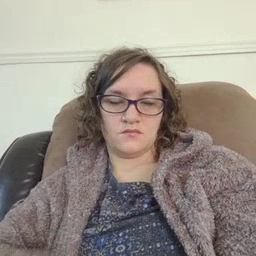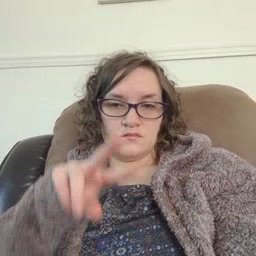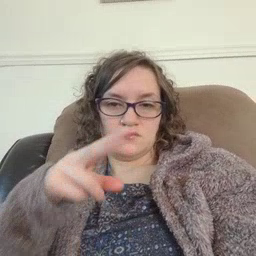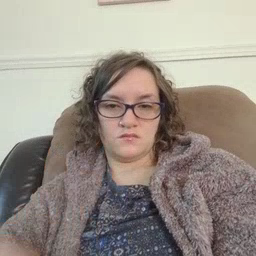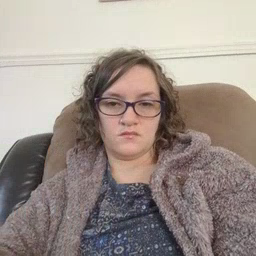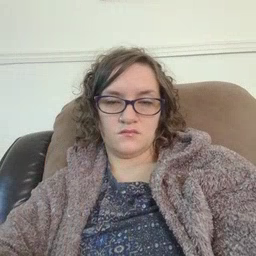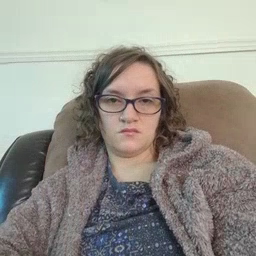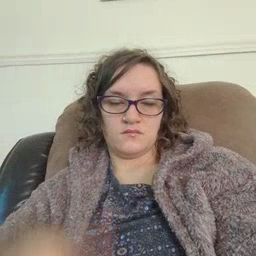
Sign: fall